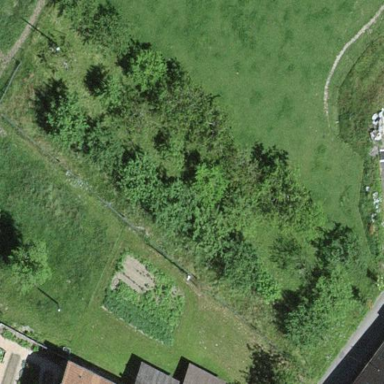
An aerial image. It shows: Orchard.